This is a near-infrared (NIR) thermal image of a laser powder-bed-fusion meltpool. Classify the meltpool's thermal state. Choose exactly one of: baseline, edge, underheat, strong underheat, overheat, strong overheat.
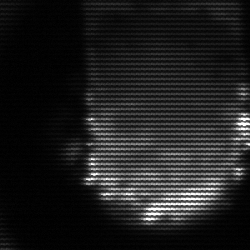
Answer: baseline